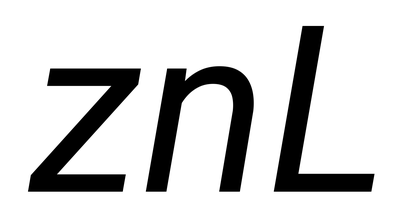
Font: Roboto-Italic_Italic